Current action and preconditions to check: trajectory_clear

Your task: For each precondition in the list above, predict whether it will hold at this action.

Consider the current scene as observed from the mobile robot's camera, and analyze the predicted future states of all dynamic agents (e.g., people, animals, vehicles, or any moving entities) within the NEXT SECOND.

IMPORTANT: Only answer "very likely" if you are absolutely certain—based on strong, clear evidence—that a dynamic agent will violate the precondition in the predicted future state. Do NOT answer "very likely" for unlikely, ambiguous, or low-probability risks.

Ask yourself for each precondition: Is there a high probability, with clear and convincing evidence, that the predicted future states of any dynamic agent will interfere with the predicted future state of the currently executing action within the NEXT SECOND, causing that precondition to fail?

Assess the risk level based on these predictions. Use "likely" or "very likely" if motions create a clear risk of interference.

Use "neutral" or "improbable" if agents are nearby but their predicted paths are clearly diverging or non-conflicting.

Failure Risk Categories: "very improbable", "improbable", "neutral", "likely", "very likely"

Answer Format: Output ONLY the probability_of_failure value from these categories: "very improbable", "improbable", "neutral", "likely", "very likely"

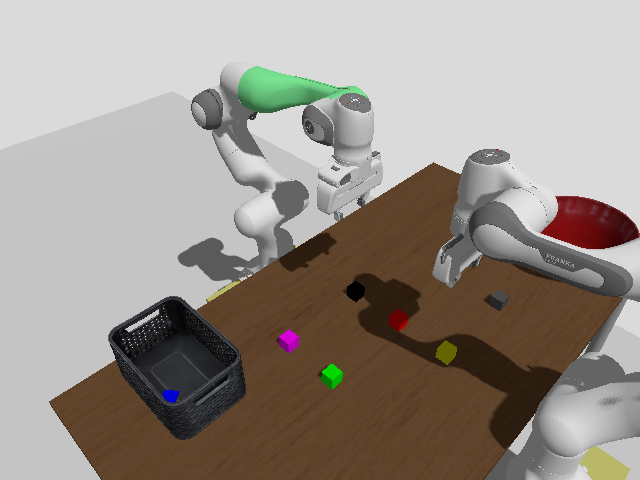

Answer: very improbable